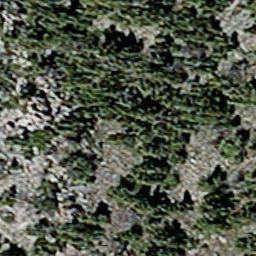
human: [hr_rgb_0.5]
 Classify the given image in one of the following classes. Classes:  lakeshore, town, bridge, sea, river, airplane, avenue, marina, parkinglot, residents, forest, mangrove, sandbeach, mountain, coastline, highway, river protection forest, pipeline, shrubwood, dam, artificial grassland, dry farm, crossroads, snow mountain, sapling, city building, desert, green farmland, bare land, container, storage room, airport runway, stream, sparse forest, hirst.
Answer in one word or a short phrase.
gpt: sparse forest